四年级 · 立体几何学
从左面看不是

的积木是（）。

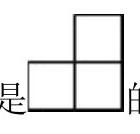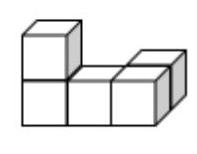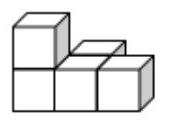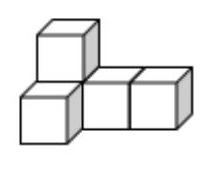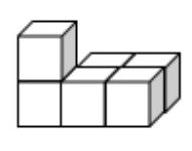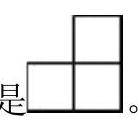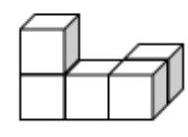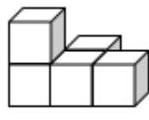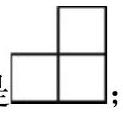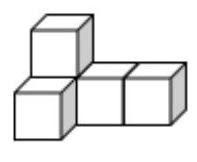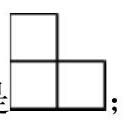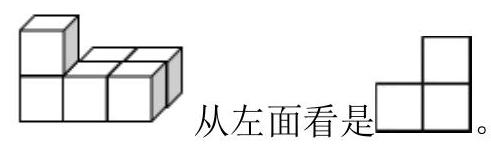
A.

B.

C.

D.

答案: C
解析: 解C

【分析】分别从左面观察各个图形, 看哪个图形从左面看不是

【详解】A.

从左面看是 $\square$; $\square$
B.

从左面看是

C.

从左面看是

D.

故答案为: C

【点睛】本题考查了物体三视图的认识, 需要学生有较强的空间想象和推理能力。